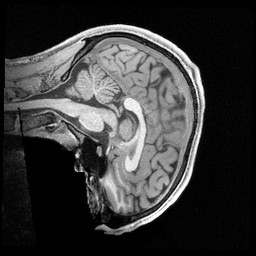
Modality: T1w
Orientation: sagittal
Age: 20
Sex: male
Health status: healthy
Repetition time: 2.4 s
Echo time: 0.00222 s